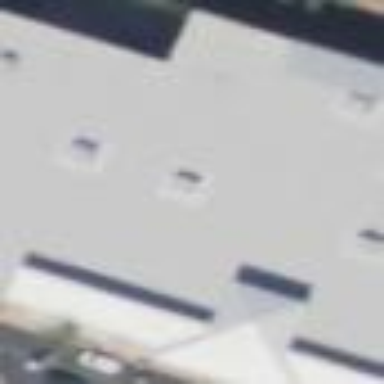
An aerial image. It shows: Building.